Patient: sex F, age 67
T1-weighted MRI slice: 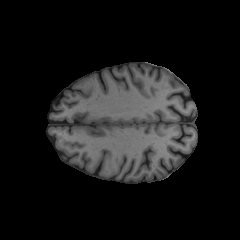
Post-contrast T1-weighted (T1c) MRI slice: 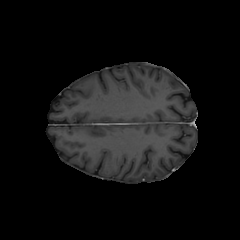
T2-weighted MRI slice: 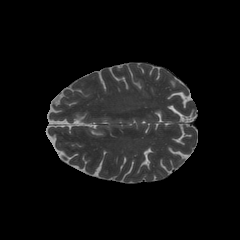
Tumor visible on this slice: no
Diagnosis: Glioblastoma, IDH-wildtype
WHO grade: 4